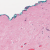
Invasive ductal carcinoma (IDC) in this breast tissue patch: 0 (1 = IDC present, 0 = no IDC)